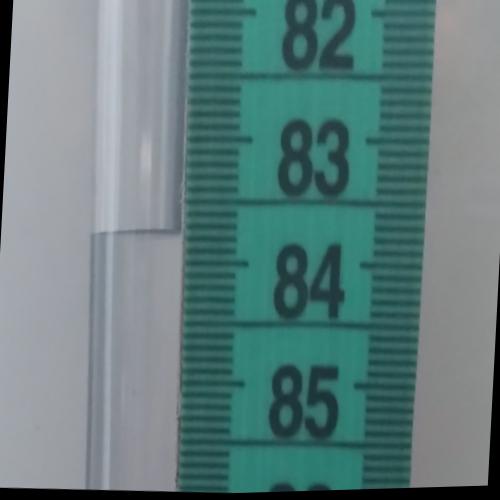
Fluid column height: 83.8 cm